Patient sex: M
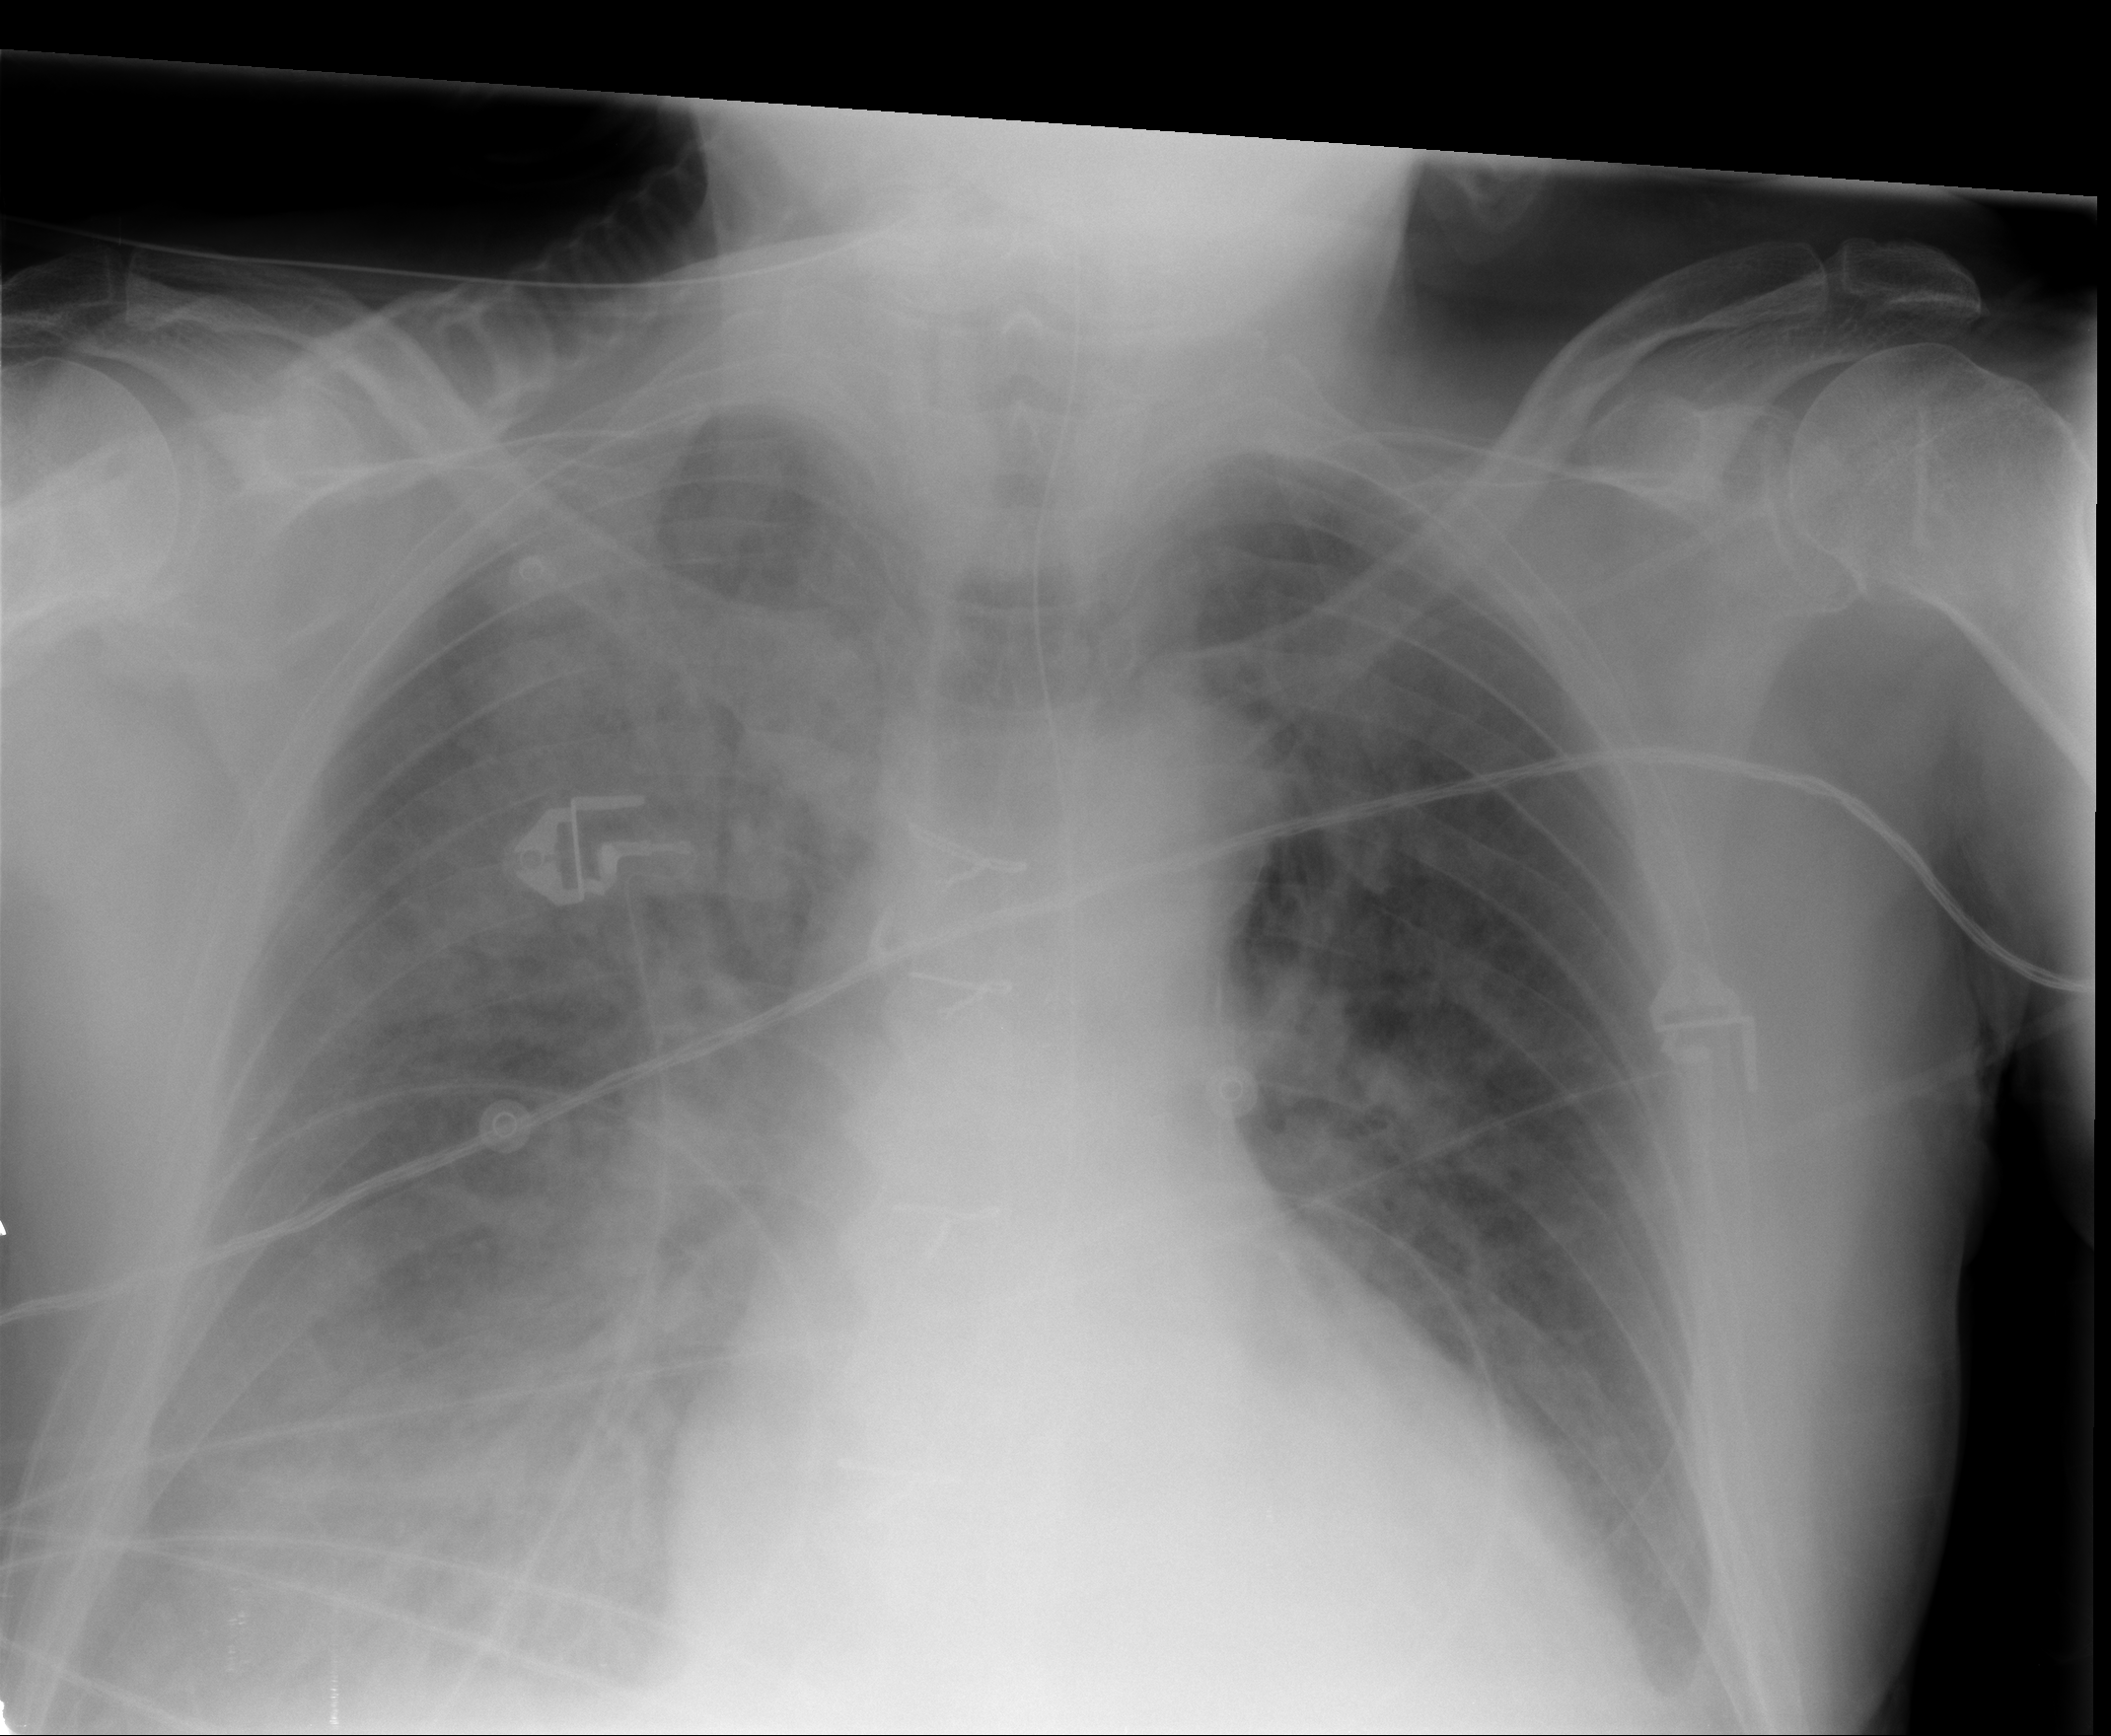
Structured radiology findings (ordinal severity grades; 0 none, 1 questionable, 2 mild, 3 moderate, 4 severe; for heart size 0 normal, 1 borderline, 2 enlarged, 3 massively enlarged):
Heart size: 2
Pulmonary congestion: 3
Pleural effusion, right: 2
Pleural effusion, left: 0
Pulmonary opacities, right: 4
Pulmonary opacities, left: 2
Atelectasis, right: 3
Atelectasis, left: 2